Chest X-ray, PA view. Patient: 62 years old, sex F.
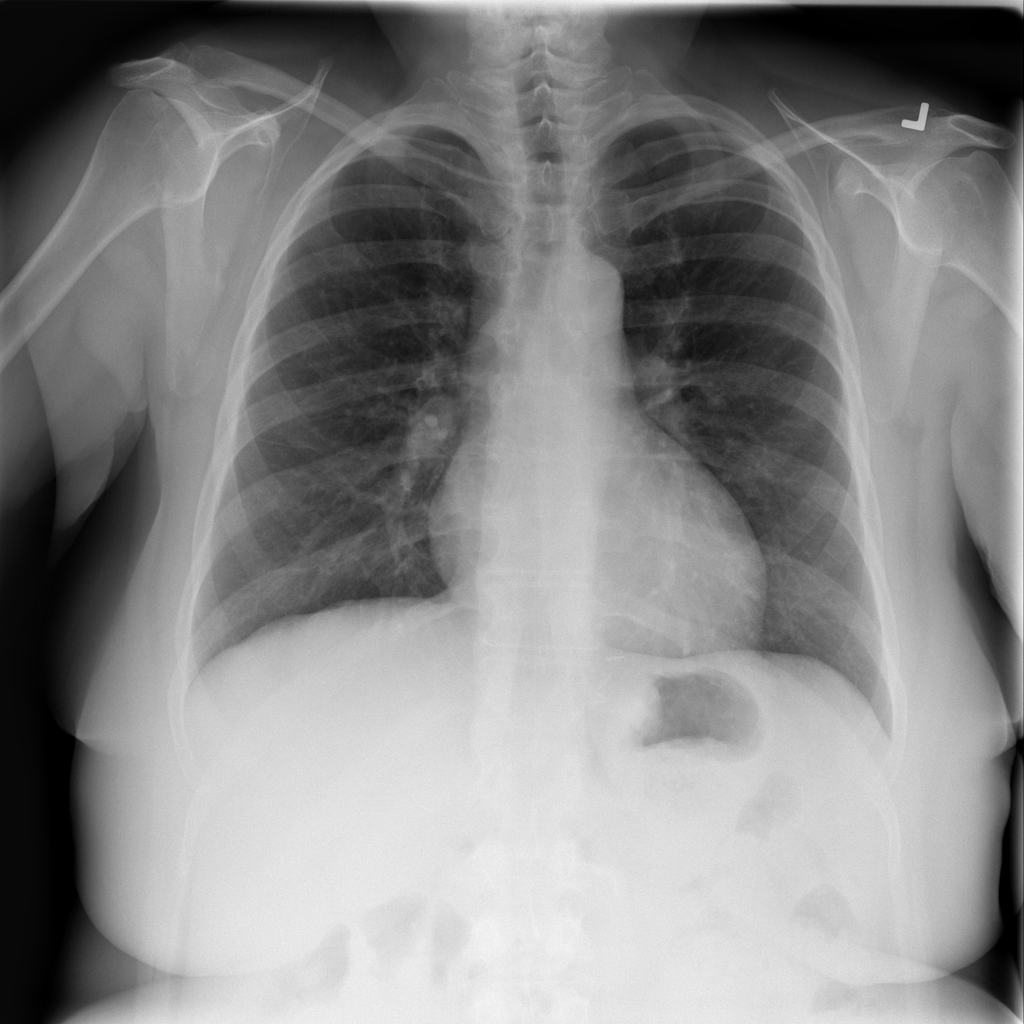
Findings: No Finding